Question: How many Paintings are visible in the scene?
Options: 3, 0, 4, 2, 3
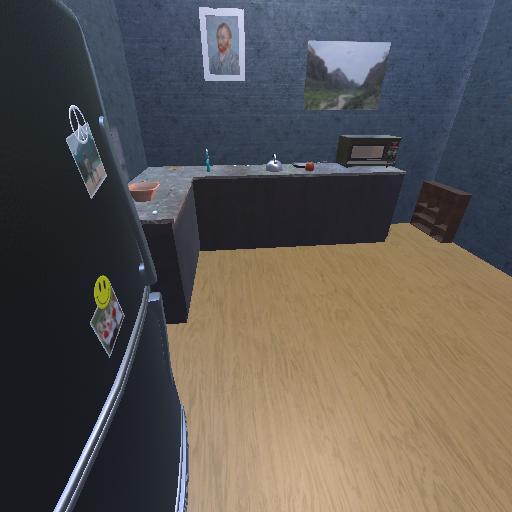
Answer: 3